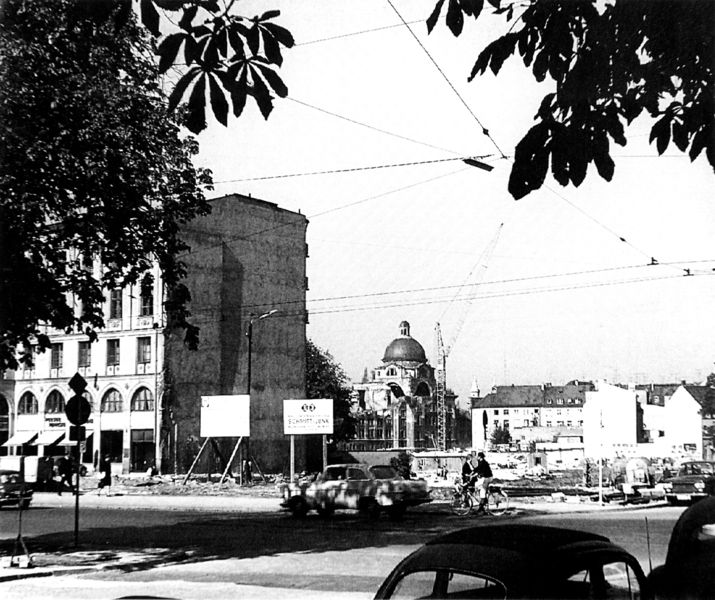
Titel: Altstadtring München, Durchbruch an der Nordseite des Maximiliansforums
Standort: München
Institution: Bayerisches Landesamt für Denkmalpflege, Fotoarchiv
Schlagwörter: baum, blätter, himmel, weiß, bäume, menschen, stadt, fenster, grau, licht, schwarz, strasse, dach, gebäude, haus, häuser, kirche, fassaden, dächer, werbung, auto, kuppel, foto, fotografie, schild, ruine, berlin, dom, kabel, kreuzung, schilder, fahrrad, kastanie, käfer, draht, autos, baustelle, plakate, straßenbahn, leitungen, oberleitungen, synagoge, straßenschilder, verkehrsschilder, fahrräder, brandwand, fotorafie, häuserr